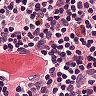
Metastatic tissue present: no